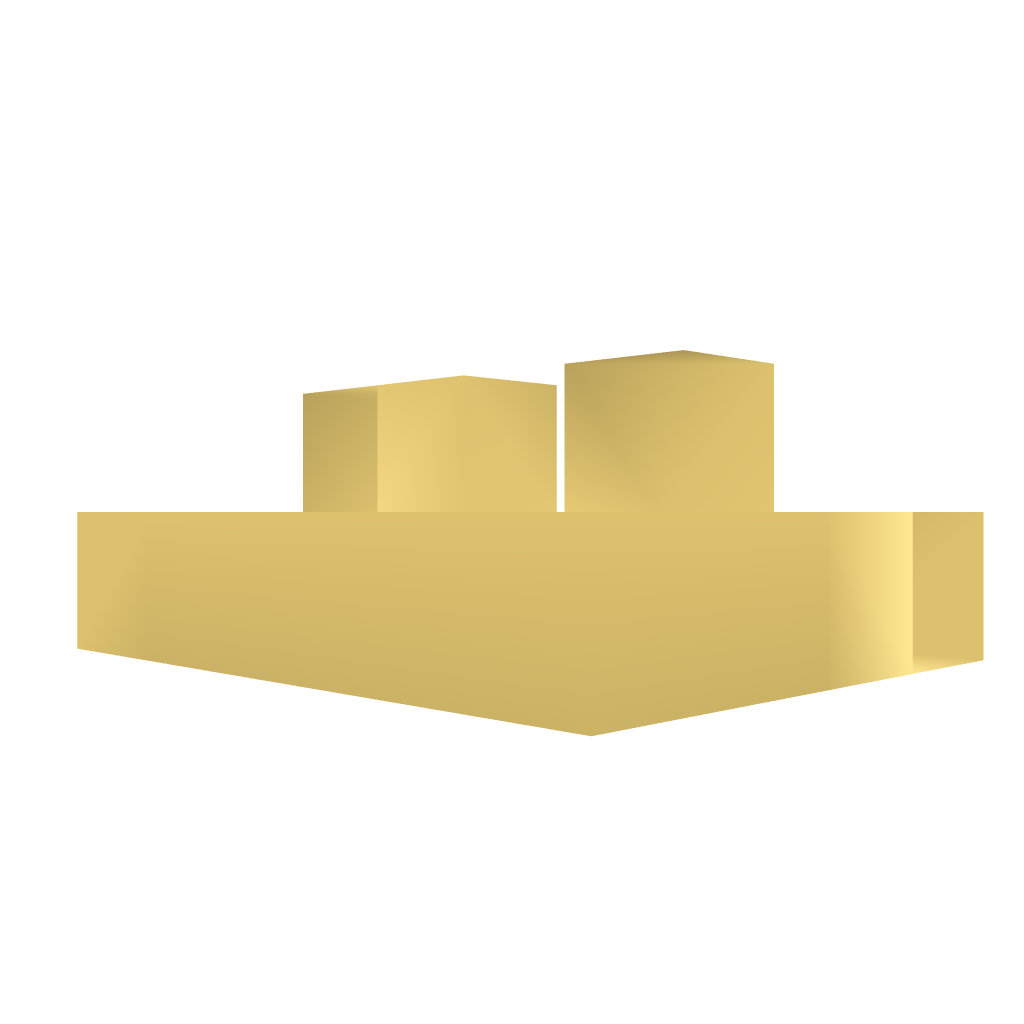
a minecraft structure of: Fast and minimalistic redstone pulser bad low quality